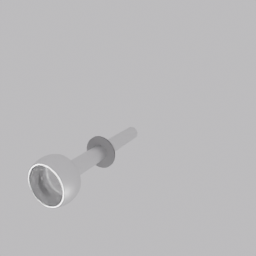
Label: appliances